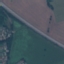
Land use / land cover class: Highway